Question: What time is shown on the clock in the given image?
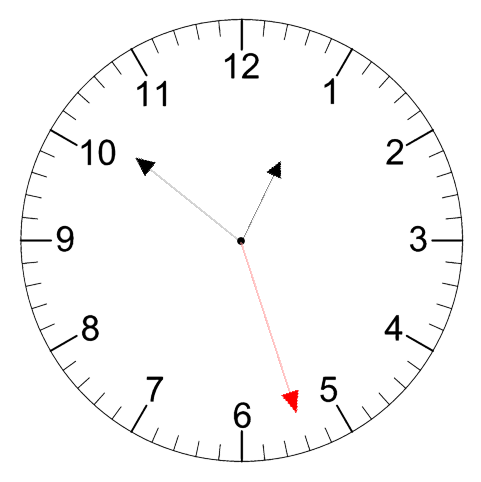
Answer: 12:51:27